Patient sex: M
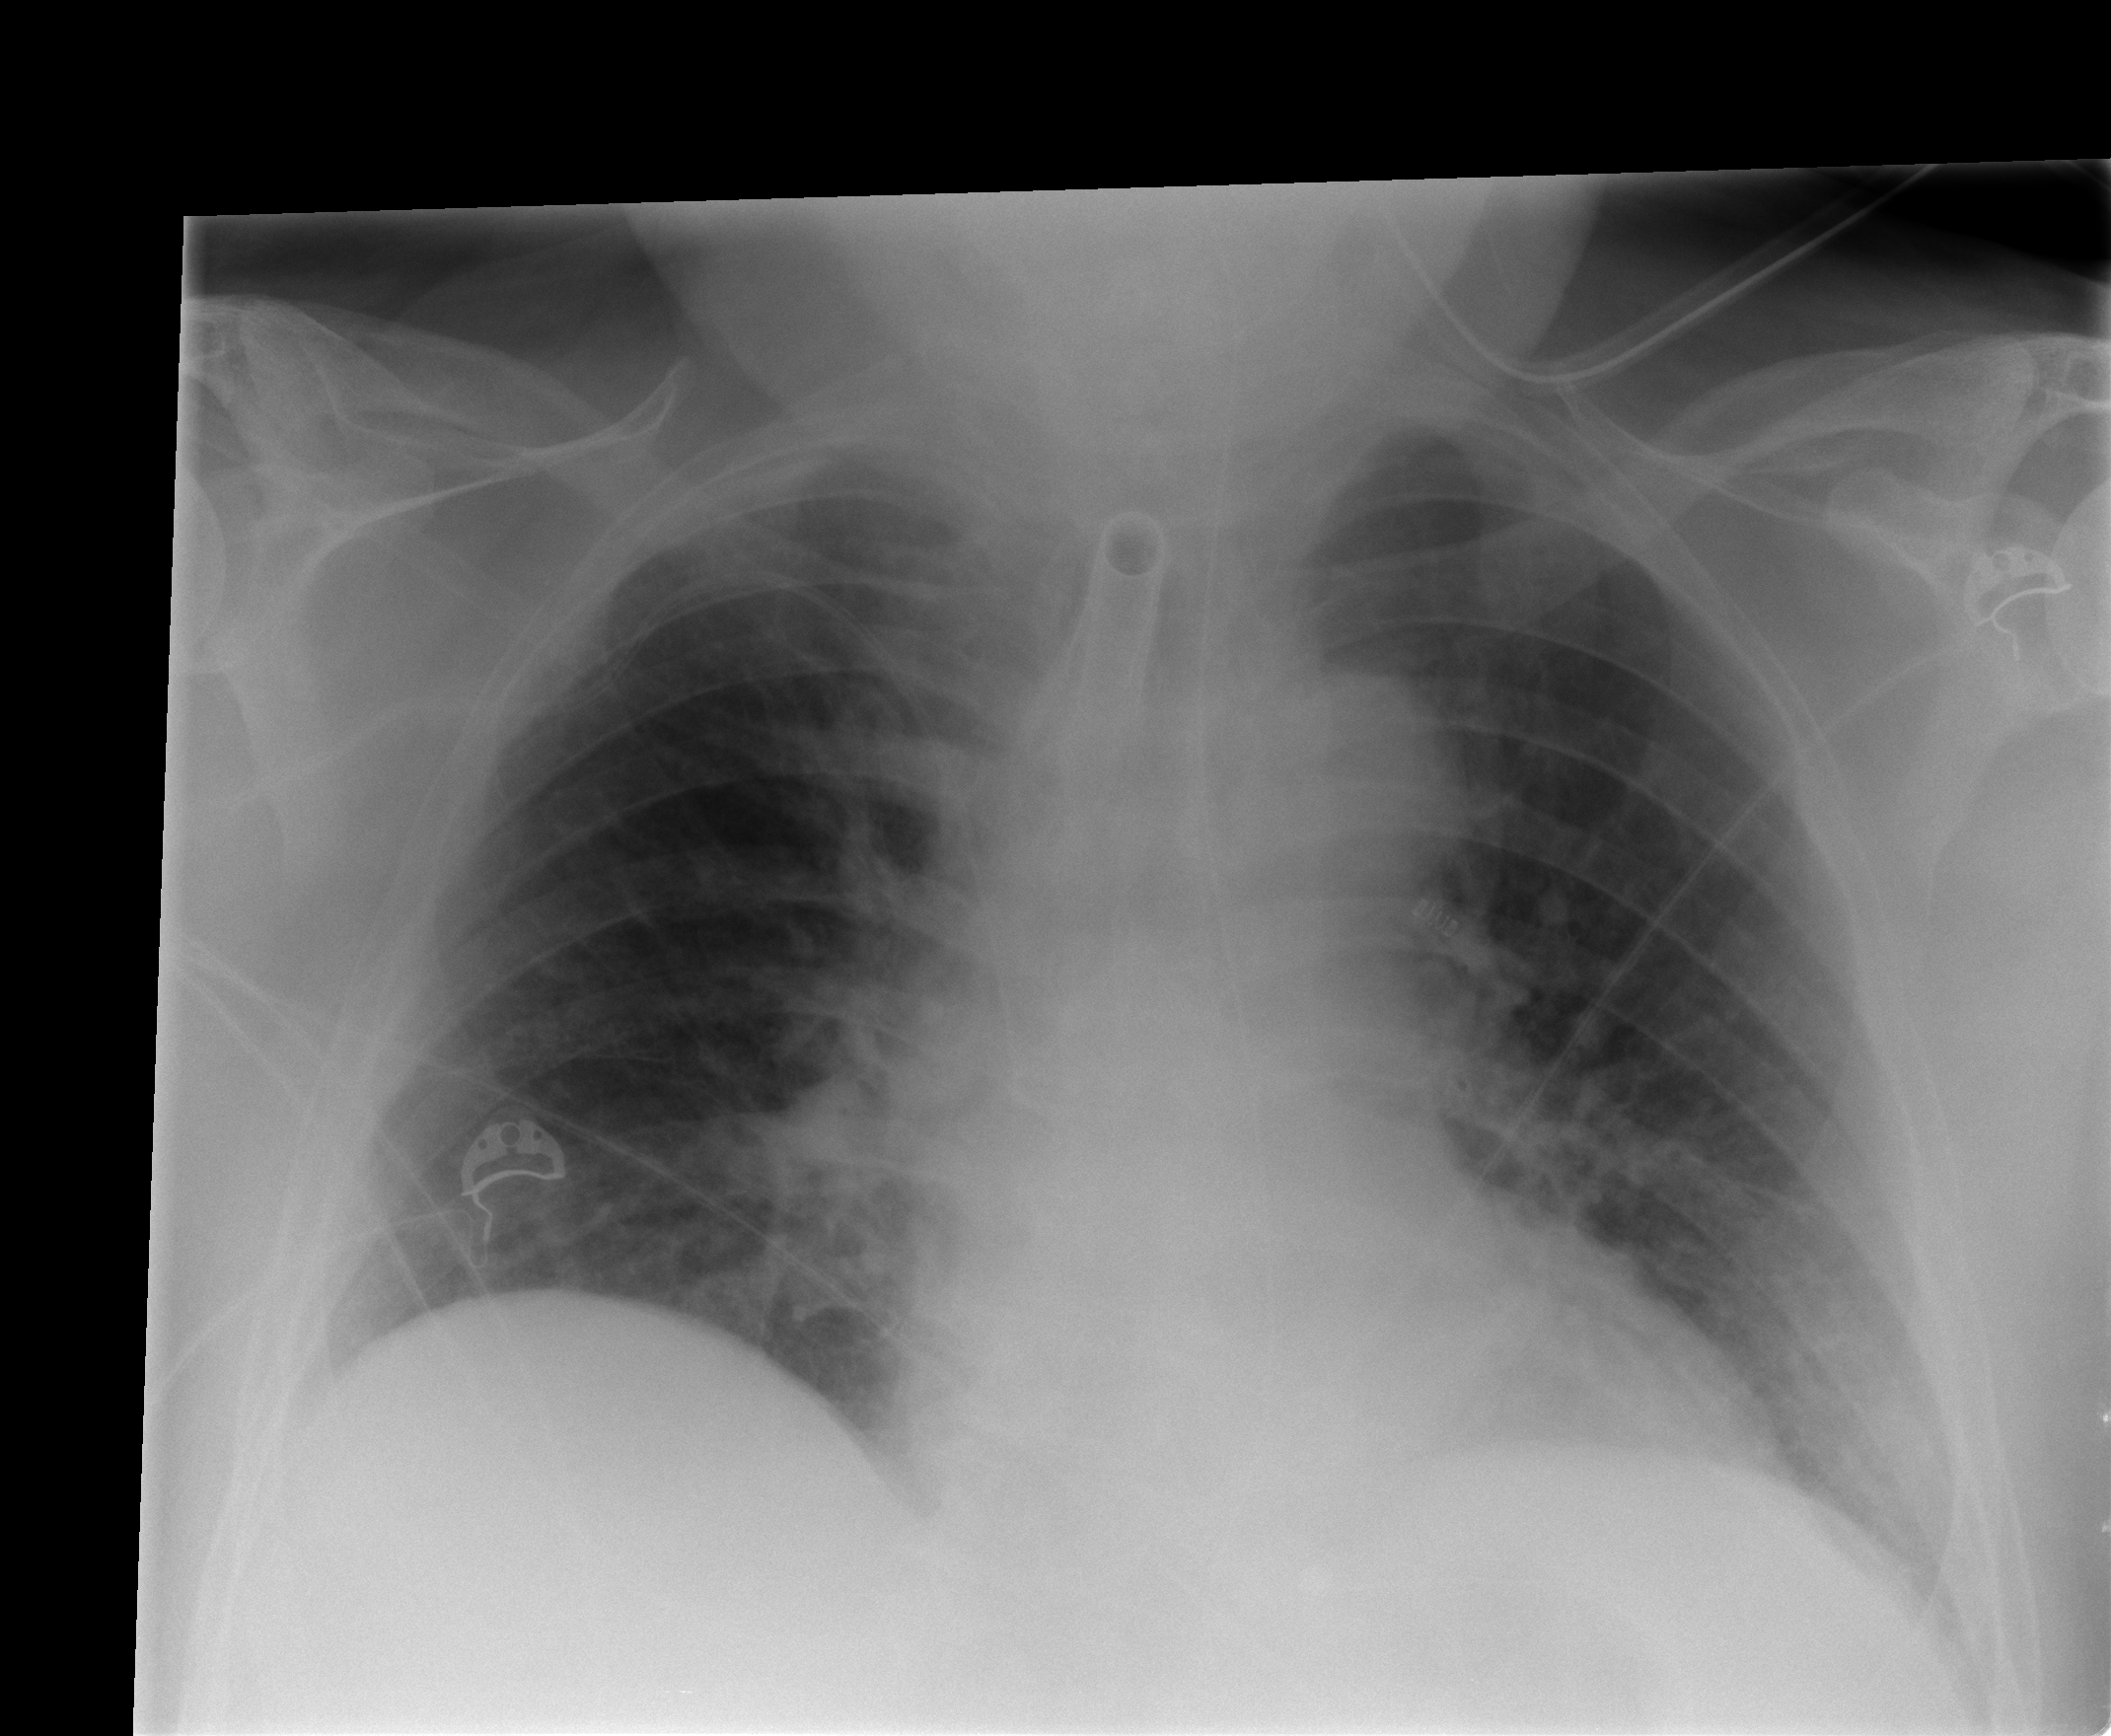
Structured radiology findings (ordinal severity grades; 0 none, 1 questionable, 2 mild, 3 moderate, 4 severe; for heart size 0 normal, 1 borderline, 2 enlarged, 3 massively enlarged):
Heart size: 0
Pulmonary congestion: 0
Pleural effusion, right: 0
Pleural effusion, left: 0
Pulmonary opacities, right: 0
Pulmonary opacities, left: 0
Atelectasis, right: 2
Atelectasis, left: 2